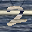
Label: 2